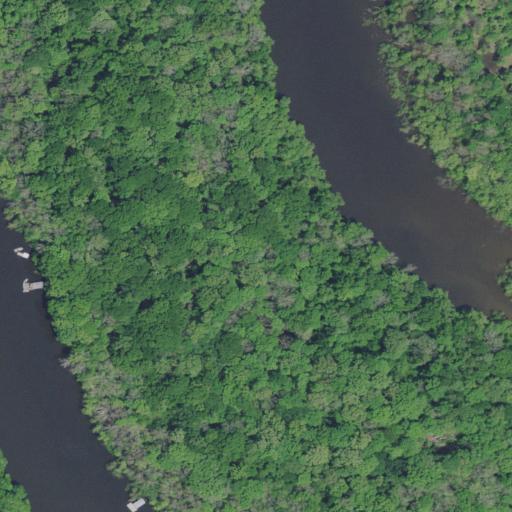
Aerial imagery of cape in South Carolina named Blanket Point containing woody wetlands, open water, and herbaceous wetlands